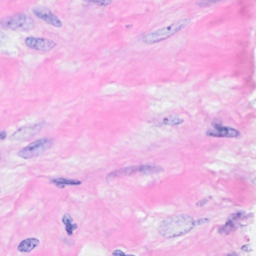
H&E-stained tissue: Breast